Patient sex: F
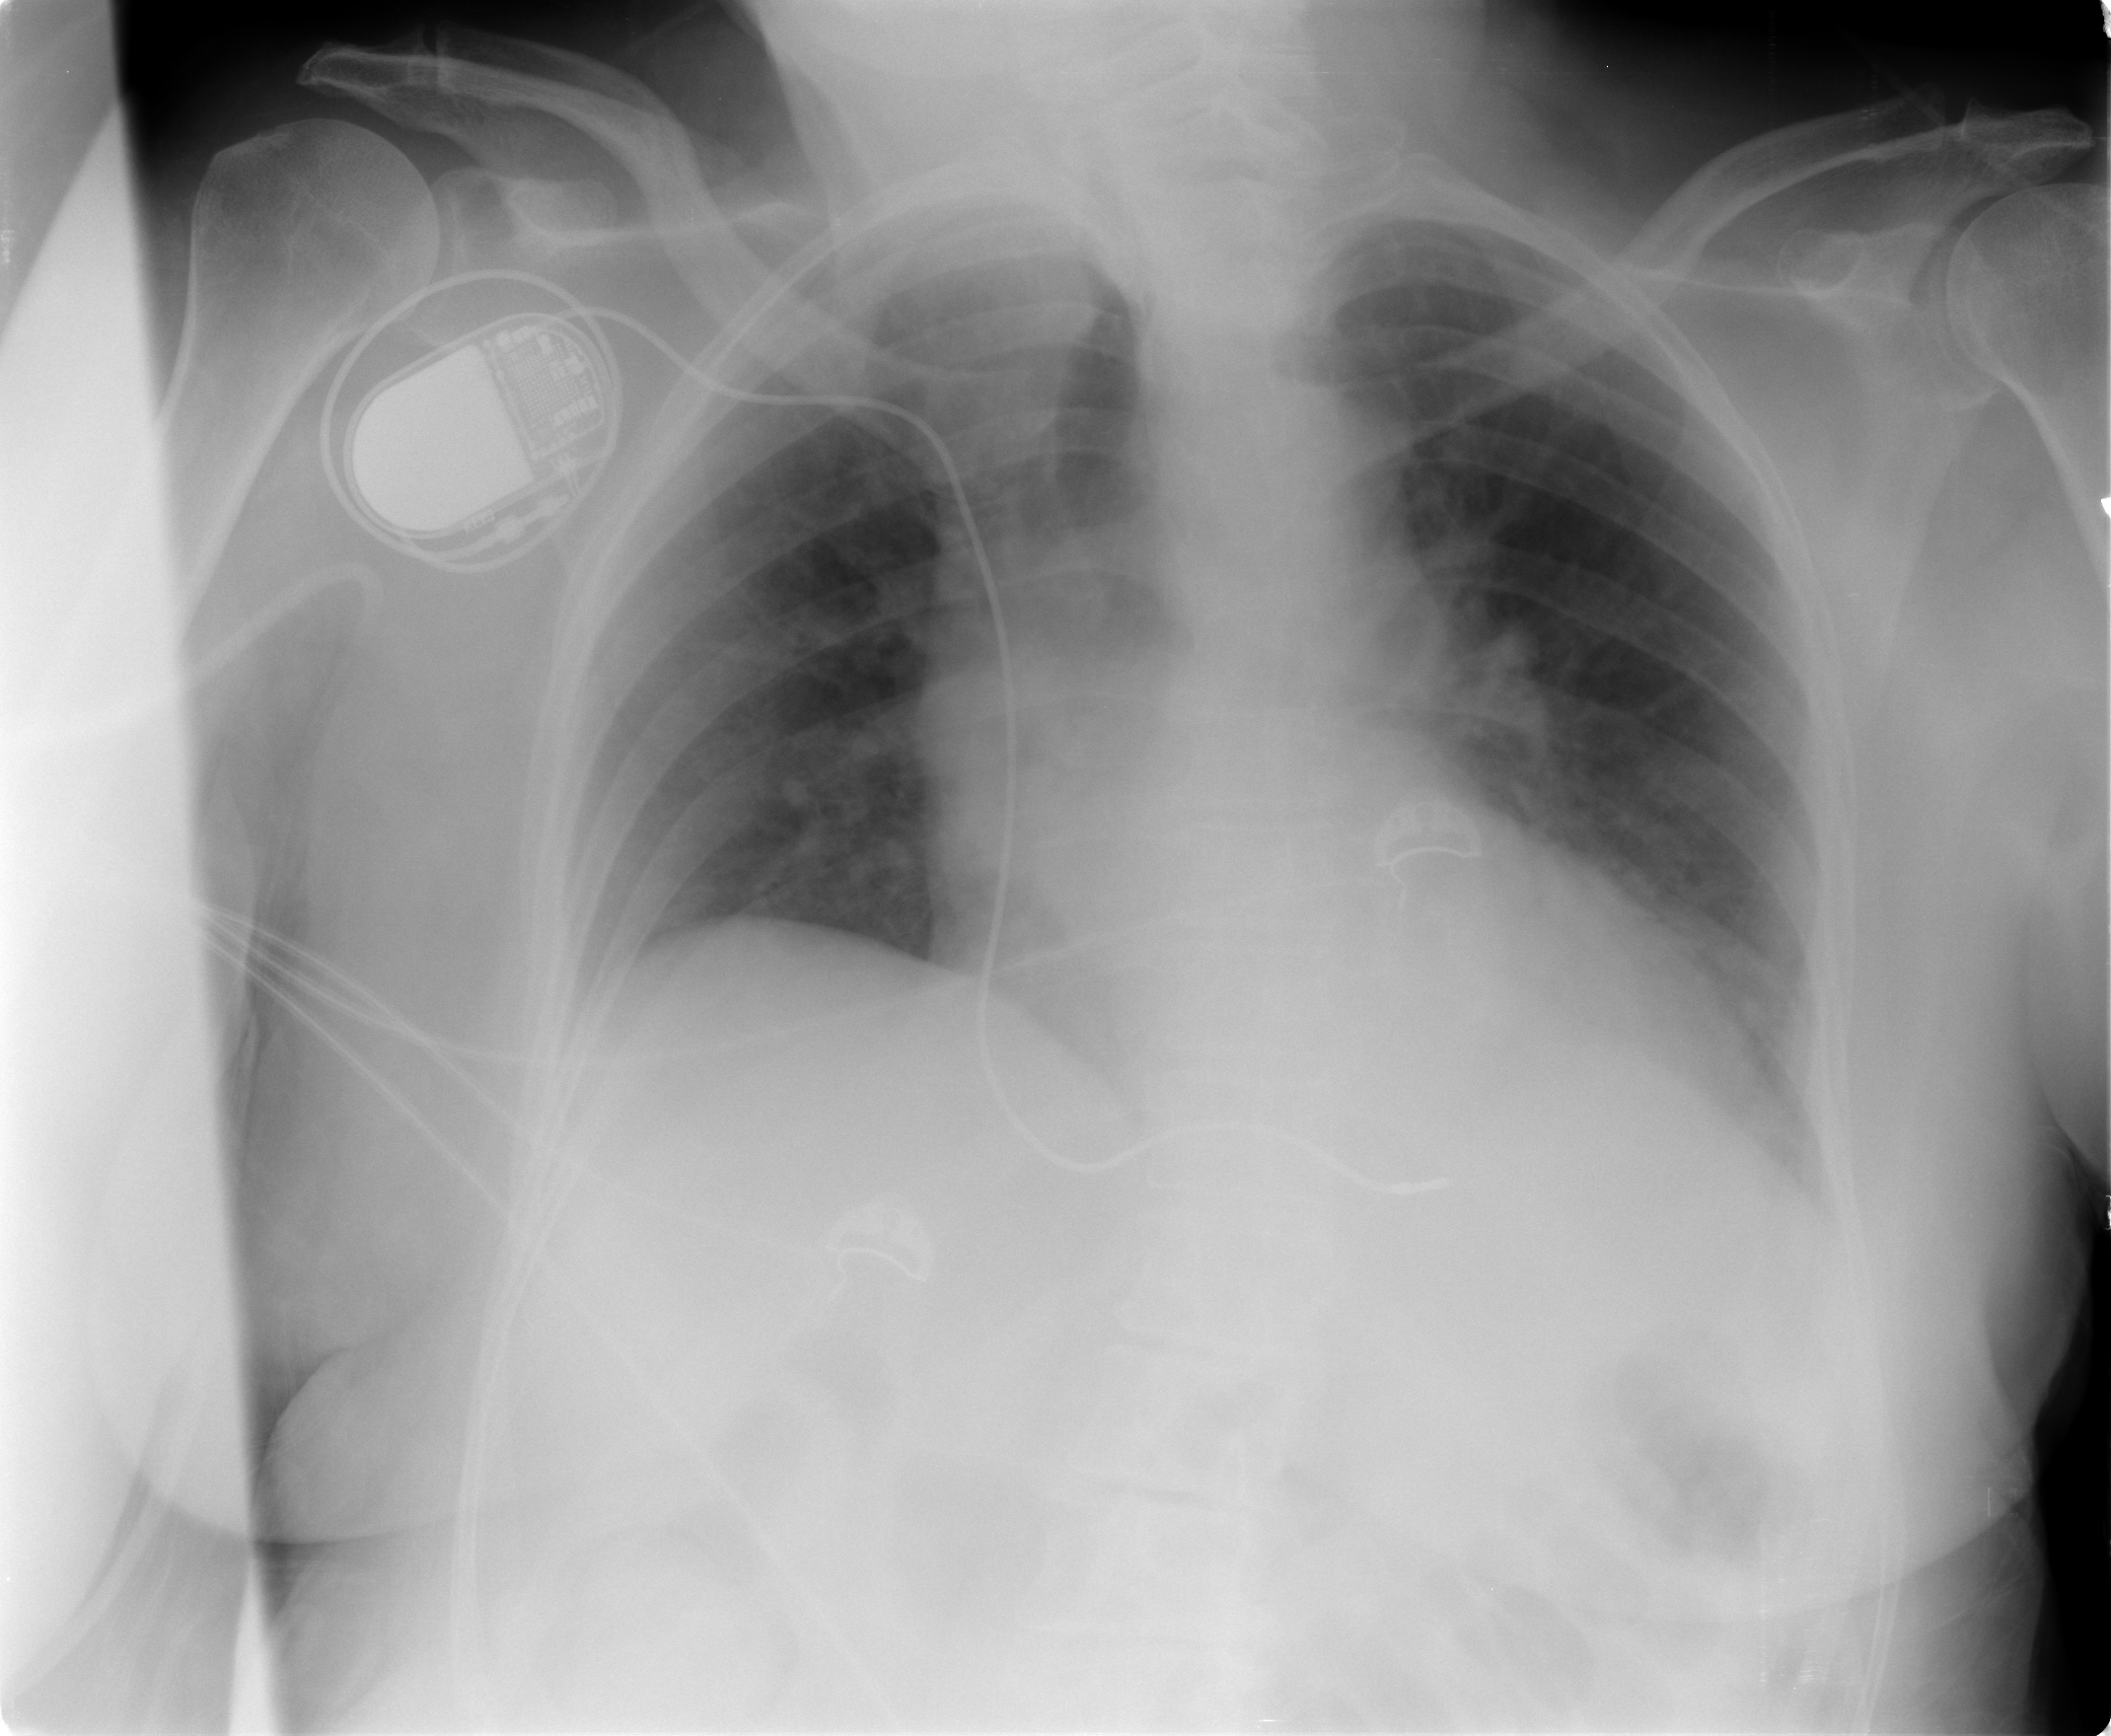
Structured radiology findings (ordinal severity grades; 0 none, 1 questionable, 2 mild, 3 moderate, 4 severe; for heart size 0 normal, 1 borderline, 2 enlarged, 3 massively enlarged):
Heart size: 2
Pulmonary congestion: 0
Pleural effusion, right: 0
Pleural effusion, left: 2
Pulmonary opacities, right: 0
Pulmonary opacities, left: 0
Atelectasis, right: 0
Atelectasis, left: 2